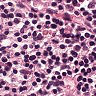
Metastatic tissue present: no